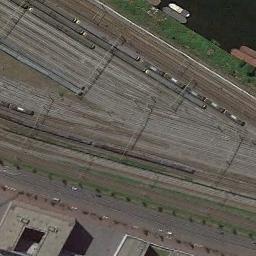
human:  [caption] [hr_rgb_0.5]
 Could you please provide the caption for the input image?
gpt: These railways have some trains on the tracks .

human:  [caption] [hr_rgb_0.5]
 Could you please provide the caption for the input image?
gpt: There are many buildings of different shapes beside the railway .

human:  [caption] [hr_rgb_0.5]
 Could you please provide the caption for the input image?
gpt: There are many trees in the middle of the two railways .

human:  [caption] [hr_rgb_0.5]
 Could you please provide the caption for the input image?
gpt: There are some trains on the railway .

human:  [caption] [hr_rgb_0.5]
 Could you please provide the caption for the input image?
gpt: There are some  trains on the railway .